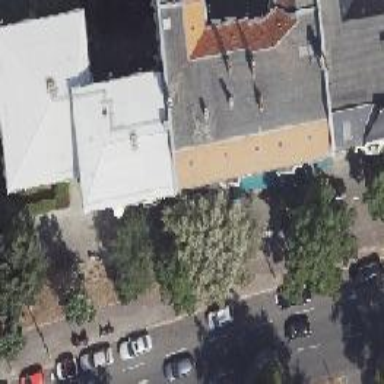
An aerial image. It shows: Café.